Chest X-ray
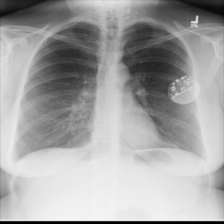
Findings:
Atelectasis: negative
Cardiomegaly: negative
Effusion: negative
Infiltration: negative
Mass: negative
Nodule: negative
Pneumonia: negative
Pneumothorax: negative
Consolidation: negative
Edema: negative
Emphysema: negative
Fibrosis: negative
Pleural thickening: negative
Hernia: negative